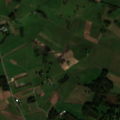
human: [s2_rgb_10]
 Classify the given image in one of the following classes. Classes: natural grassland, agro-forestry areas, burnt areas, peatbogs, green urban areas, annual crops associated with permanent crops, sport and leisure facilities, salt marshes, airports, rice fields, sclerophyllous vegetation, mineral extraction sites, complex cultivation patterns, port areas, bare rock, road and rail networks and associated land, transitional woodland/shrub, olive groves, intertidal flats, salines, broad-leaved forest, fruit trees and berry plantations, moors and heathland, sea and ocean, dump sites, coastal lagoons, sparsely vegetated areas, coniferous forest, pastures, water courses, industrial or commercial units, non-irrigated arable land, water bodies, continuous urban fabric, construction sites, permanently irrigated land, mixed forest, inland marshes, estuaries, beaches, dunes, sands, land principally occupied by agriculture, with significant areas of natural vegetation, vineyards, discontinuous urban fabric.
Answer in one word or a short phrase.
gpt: non-irrigated arable land, pastures, complex cultivation patterns, land principally occupied by agriculture, with significant areas of natural vegetation, broad-leaved forest